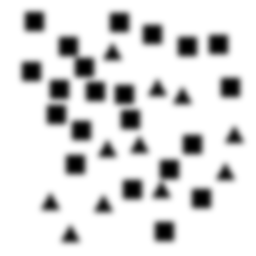
Squares: 21
Triangles: 11
Stars: 0
Total shapes: 32